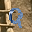
Label: 9